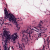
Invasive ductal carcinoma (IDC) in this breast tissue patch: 0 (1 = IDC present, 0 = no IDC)